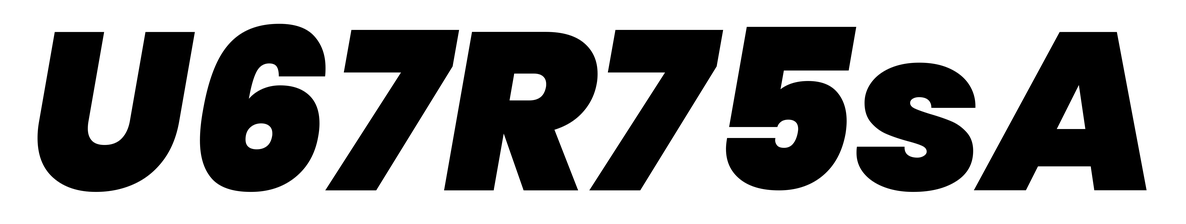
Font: Poppins-BlackItalic